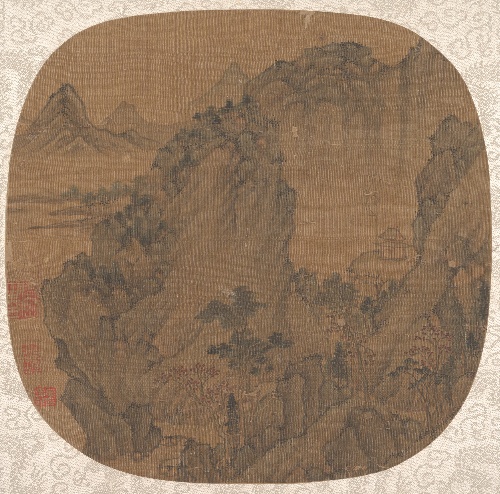
Artist: Unidentified artist
Object type: Fan mounted as an album leaf
Classification: Paintings
Medium: Fan mounted as an album leaf; ink and color on silk
Culture: China
Period: Ming (1368–1644) or Qing dynasty (1644–1911)
Dimensions: 9 1/8 x 9 5/8 in. (23.2 x 24.4 cm)
Department: Asian Art
Credit line: John Stewart Kennedy Fund, 1913
Accession year: 1913
Repository: Metropolitan Museum of Art, New York, NY
Tags: Landscapes|Mountains